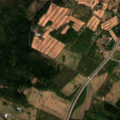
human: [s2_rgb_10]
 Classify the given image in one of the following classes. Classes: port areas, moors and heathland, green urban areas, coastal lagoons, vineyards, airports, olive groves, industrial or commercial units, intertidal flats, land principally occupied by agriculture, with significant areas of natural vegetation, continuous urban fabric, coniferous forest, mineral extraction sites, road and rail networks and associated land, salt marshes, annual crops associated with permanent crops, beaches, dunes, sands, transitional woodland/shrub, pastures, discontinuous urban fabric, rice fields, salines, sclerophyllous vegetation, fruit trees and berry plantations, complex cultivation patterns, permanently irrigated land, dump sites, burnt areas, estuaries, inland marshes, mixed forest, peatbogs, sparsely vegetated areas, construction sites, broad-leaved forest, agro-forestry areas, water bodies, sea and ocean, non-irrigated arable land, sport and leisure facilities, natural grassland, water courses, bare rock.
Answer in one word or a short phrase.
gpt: land principally occupied by agriculture, with significant areas of natural vegetation, coniferous forest, mixed forest